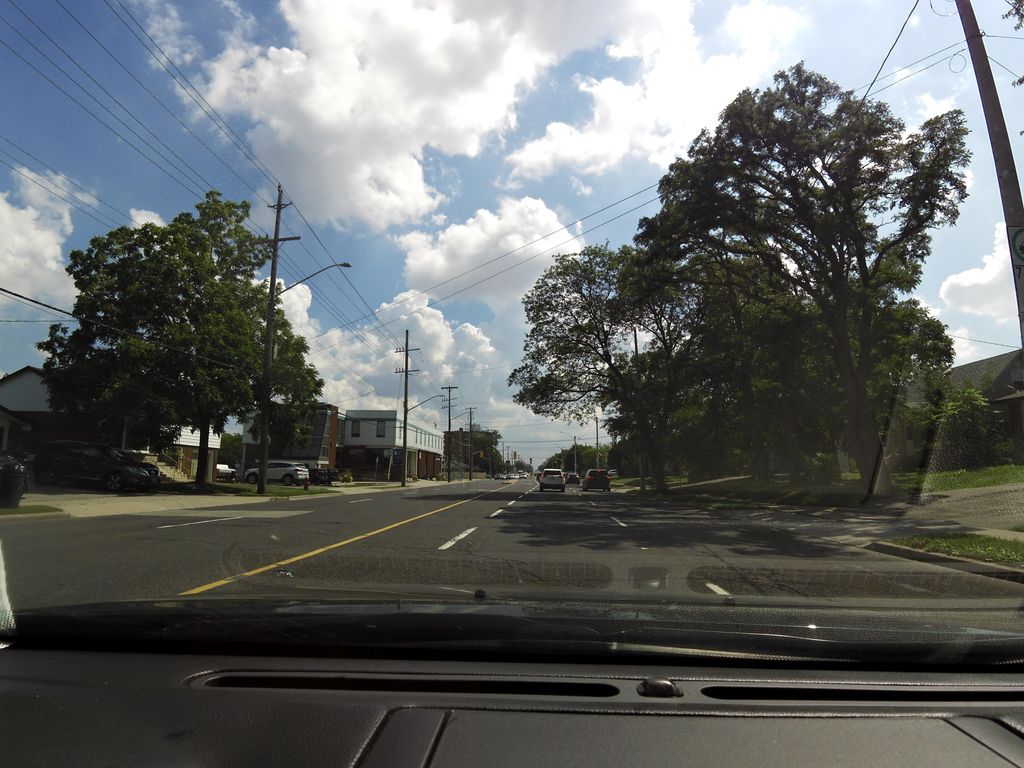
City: hamilton